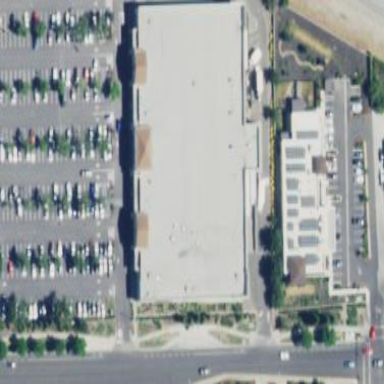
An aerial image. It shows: Supermarket building.